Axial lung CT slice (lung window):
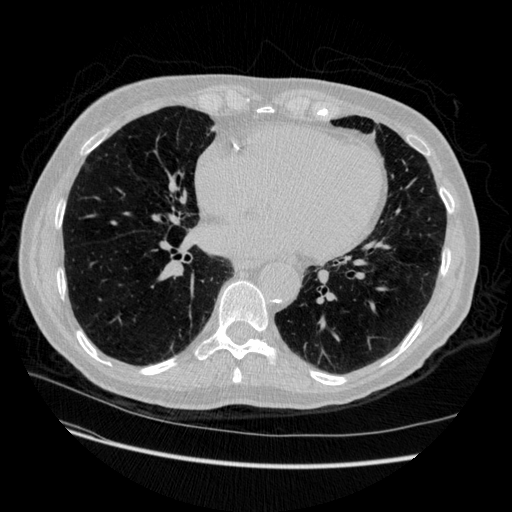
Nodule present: no